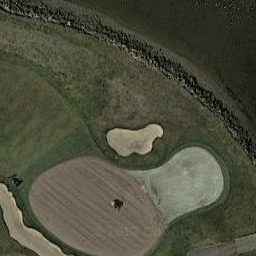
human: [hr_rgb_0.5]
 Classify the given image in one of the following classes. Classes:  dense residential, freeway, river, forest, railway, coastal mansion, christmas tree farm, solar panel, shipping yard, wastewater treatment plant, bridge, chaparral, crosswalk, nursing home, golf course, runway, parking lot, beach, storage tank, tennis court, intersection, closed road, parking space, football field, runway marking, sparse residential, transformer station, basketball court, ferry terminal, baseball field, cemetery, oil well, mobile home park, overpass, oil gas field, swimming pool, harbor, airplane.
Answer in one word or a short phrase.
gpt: golf course